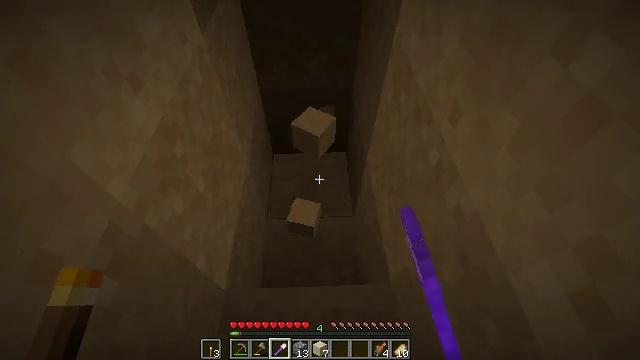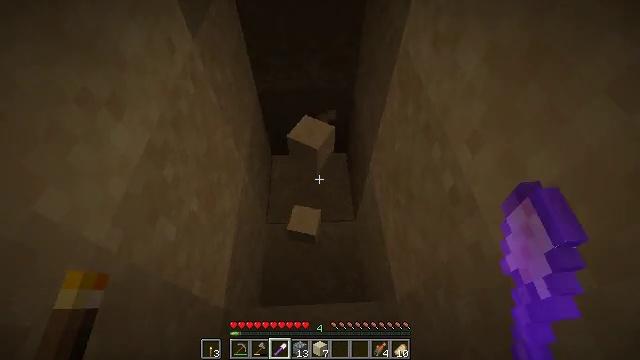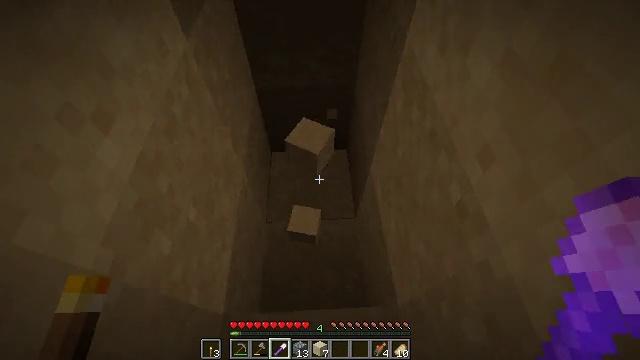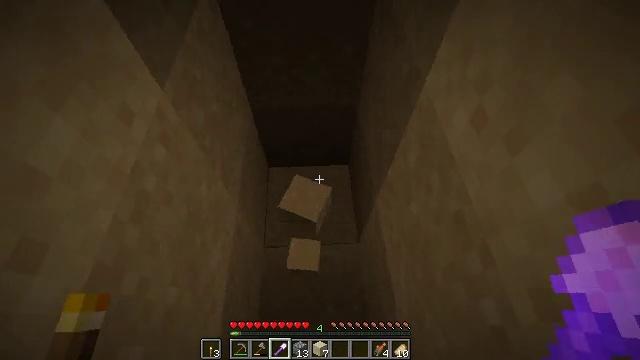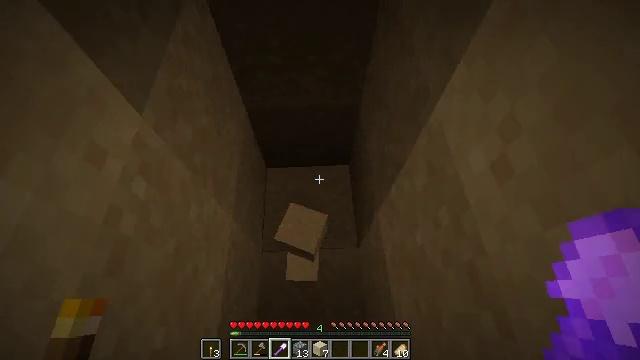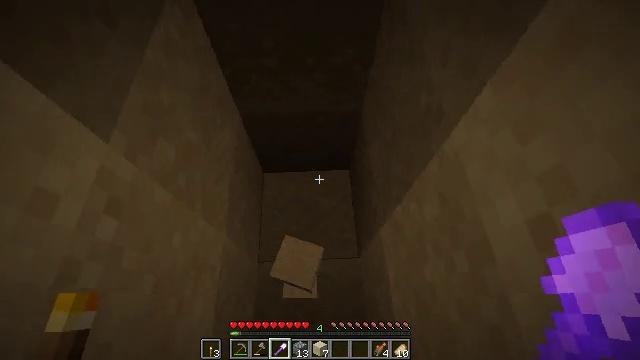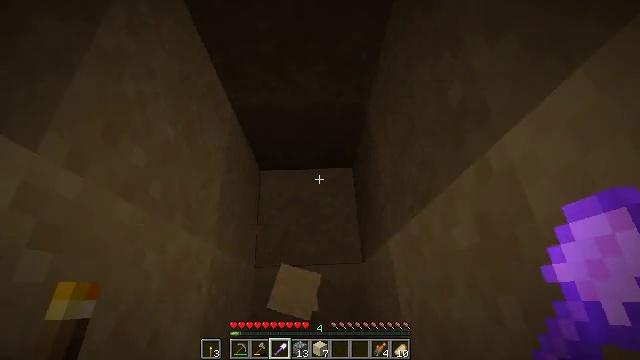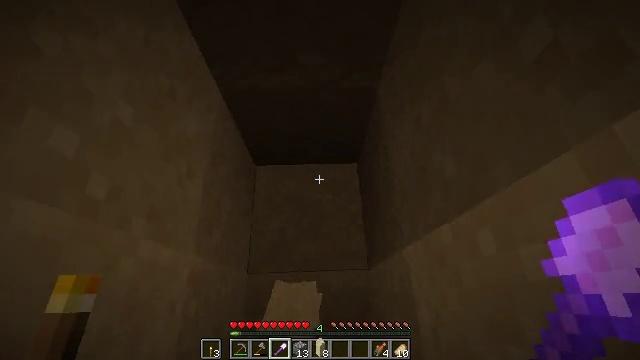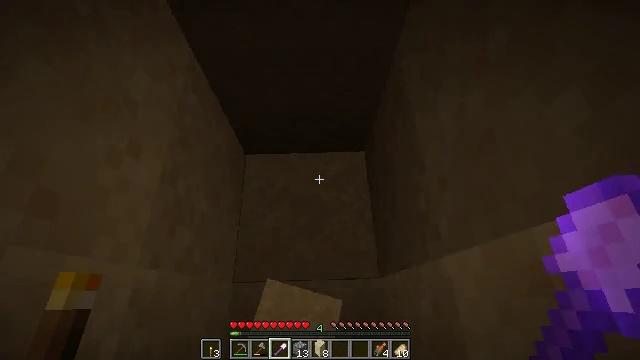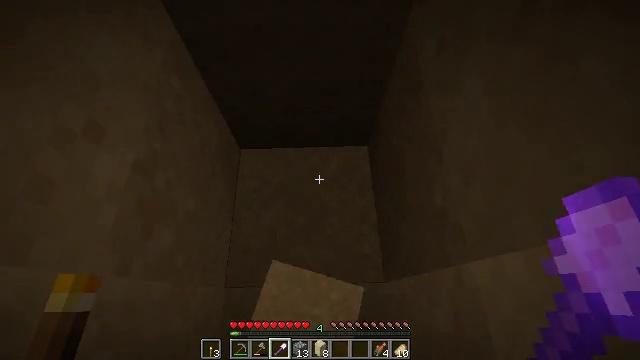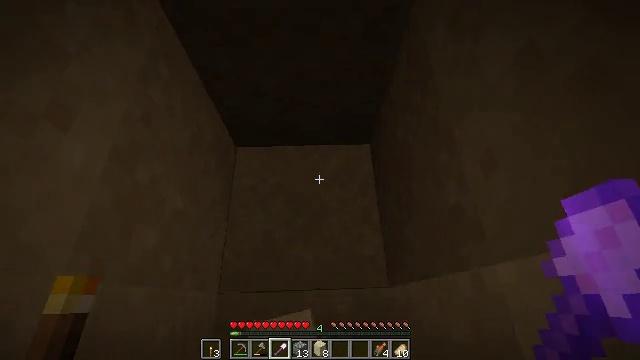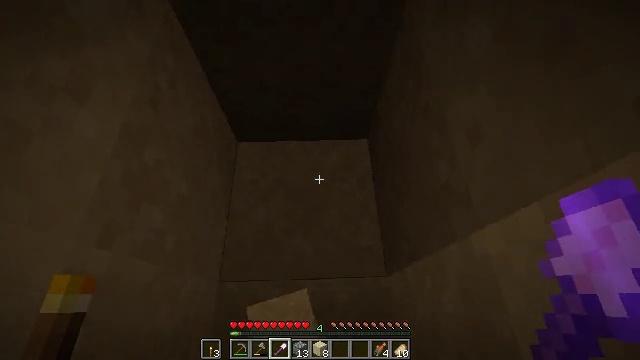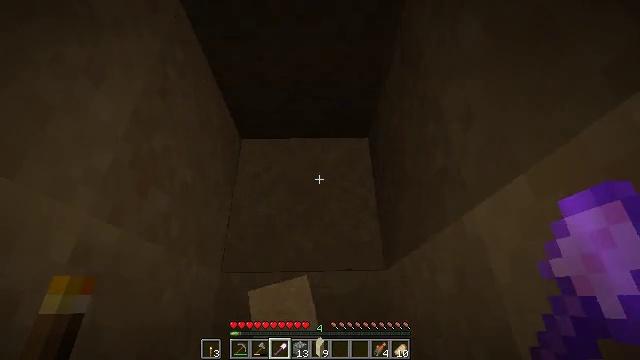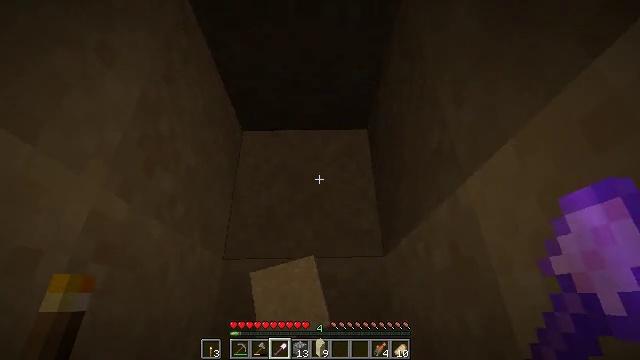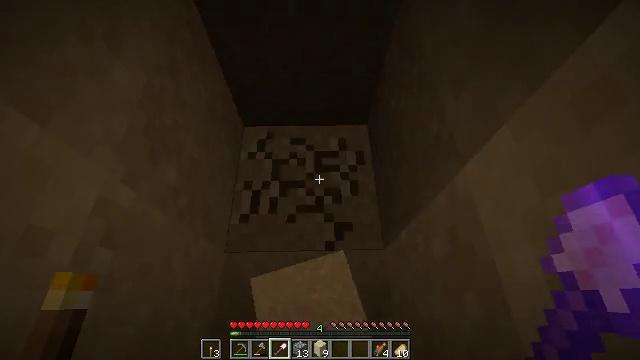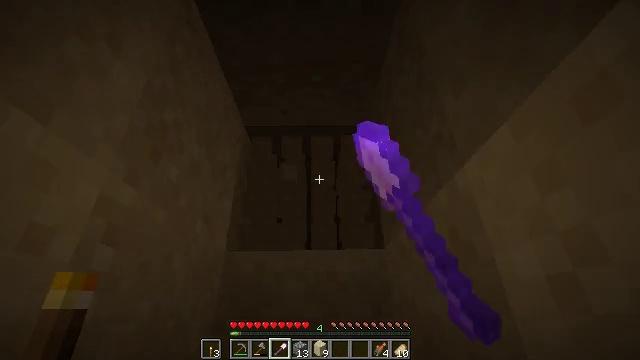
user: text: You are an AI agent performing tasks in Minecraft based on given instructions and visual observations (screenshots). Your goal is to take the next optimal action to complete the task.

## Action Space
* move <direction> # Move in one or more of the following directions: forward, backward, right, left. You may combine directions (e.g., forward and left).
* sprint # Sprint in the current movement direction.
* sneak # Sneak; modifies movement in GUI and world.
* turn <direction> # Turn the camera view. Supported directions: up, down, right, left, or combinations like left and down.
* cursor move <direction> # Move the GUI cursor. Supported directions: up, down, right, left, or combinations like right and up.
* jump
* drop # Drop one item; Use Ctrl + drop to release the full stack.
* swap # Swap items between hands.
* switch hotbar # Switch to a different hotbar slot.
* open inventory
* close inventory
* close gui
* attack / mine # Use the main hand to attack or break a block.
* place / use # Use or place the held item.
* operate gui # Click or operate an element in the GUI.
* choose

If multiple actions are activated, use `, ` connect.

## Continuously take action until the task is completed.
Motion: motion action
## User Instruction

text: Dig up some sand.
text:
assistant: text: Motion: move forward, turn down
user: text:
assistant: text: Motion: move forward, turn down
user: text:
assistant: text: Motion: move forward, turn down
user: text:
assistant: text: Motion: move forward, turn down
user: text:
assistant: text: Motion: move forward, turn down
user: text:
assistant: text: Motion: turn down
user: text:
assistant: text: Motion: no_op
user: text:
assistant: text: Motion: move back
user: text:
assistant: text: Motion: move back
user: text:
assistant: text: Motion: move back
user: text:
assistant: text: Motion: move back, turn up
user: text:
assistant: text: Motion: turn up
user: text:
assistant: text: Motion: no_op
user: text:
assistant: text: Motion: attack / mine
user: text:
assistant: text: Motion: attack / mine
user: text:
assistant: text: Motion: attack / mine
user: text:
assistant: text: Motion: attack / mine
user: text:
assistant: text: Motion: attack / mine
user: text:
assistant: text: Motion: attack / mine
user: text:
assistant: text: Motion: attack / mine
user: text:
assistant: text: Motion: no_op